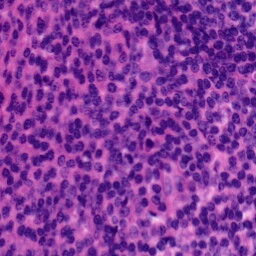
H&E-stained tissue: Tonsil